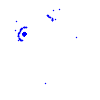
Particle: pion